Field crop: maize
Growth stage: 2
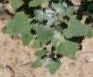
Species: chenopodium